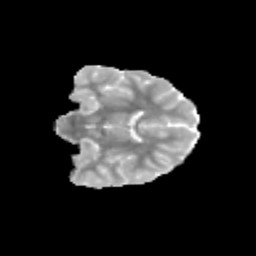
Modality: MD
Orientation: coronal
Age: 13
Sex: female
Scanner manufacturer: siemens
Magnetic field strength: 3 T
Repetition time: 3.8 s
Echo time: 0.07 s